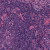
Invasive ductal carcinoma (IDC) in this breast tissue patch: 0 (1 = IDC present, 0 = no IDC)